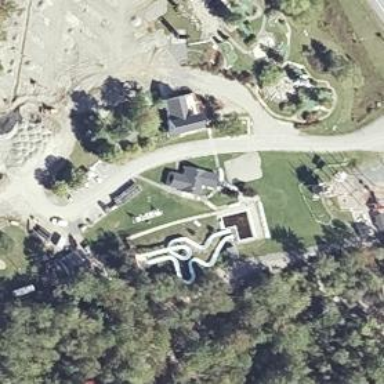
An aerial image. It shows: Water slide attraction.